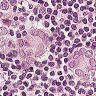
Metastatic tissue present: yes